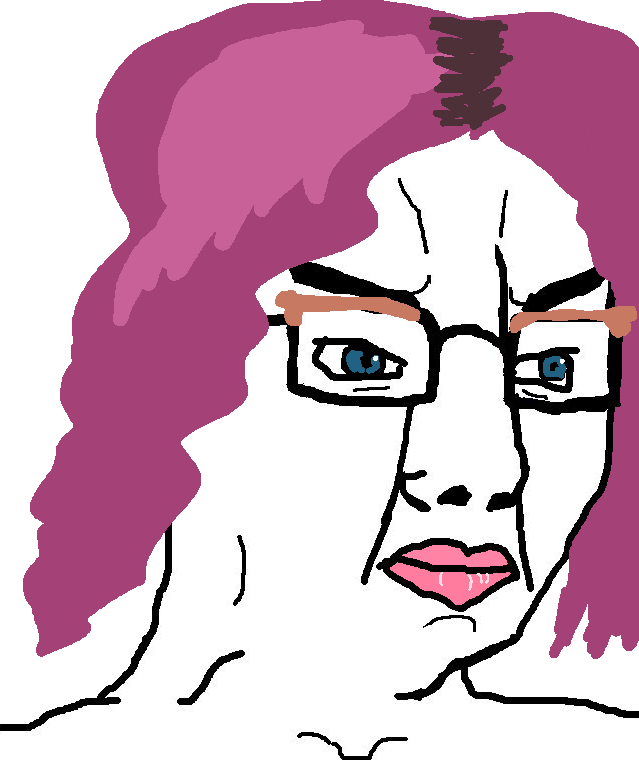
Label: 5_Poljak